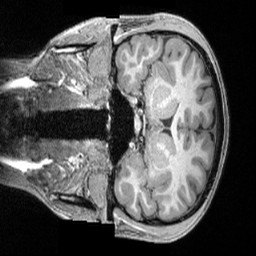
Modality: T1w
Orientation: coronal
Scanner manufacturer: siemens
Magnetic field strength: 3 T
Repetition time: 2.4 s
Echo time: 0.00222 s